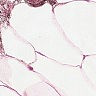
Metastatic tissue present: no